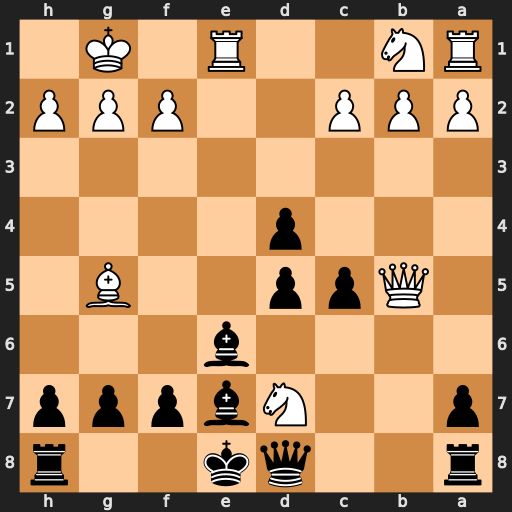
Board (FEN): r2qk2r/p2Nbppp/4b3/1Qpp2B1/3p4/8/PPP2PPP/RN2R1K1
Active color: b
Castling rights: kq
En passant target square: -
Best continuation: Qxd7 Qxd7+ Kxd7 Bxe7 Kxe7